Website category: sports
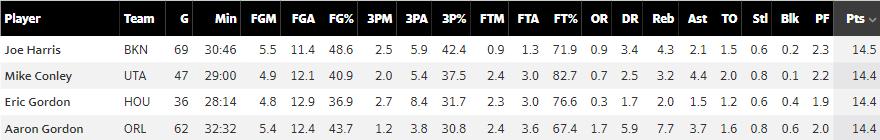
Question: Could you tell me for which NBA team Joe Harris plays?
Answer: BKN

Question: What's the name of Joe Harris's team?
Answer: BKN

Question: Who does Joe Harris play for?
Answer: BKN

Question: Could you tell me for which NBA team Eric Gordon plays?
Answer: HOU

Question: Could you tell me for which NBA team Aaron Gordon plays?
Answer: ORL

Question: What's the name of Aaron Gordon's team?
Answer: ORL

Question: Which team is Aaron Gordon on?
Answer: ORL

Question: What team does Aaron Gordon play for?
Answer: ORL

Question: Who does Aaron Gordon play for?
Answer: ORL

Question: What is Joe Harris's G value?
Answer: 69

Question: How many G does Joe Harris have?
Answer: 69

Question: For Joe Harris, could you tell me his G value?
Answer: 69

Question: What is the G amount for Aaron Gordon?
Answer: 62

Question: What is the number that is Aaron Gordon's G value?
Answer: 62

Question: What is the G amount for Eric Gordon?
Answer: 36

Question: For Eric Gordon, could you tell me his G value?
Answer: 36

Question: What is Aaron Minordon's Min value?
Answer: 32:32

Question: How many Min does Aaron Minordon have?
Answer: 32:32

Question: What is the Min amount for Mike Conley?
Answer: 29:00

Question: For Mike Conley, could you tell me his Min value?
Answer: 29:00

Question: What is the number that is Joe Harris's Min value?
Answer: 30:46

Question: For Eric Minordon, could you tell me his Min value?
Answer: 28:14

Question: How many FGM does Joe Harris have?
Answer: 5.5

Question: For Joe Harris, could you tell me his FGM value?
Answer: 5.5

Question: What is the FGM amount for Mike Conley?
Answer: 4.9

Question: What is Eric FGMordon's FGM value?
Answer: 4.8

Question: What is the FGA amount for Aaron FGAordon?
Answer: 12.4

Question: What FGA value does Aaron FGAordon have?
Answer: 12.4

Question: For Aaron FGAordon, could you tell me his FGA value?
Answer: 12.4

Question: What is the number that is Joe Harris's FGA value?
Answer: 11.4

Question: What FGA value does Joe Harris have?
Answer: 11.4

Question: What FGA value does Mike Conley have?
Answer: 12.1

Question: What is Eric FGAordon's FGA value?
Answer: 12.9

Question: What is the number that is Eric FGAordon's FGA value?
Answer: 12.9

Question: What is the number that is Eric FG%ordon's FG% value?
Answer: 36.9

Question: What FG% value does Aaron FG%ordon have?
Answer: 43.7

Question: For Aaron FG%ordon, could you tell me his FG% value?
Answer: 43.7

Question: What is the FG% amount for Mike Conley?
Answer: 40.9

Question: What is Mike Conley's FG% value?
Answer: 40.9

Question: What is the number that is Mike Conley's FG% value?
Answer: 40.9

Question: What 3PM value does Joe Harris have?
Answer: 2.5

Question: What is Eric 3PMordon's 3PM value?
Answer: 2.7

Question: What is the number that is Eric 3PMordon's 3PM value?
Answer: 2.7

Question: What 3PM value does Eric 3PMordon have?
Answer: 2.7

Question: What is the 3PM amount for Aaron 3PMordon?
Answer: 1.2

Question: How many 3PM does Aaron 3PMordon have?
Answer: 1.2

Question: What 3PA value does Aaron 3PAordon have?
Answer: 3.8

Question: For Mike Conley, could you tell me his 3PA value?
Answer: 5.4

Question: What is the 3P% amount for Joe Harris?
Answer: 42.4

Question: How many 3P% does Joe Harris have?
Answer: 42.4

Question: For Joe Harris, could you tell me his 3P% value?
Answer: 42.4

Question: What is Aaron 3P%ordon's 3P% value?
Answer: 30.8

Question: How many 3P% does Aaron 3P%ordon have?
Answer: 30.8

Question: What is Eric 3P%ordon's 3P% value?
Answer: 31.7

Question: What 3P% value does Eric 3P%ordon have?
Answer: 31.7

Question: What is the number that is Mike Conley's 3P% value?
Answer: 37.5

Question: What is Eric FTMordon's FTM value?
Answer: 2.3

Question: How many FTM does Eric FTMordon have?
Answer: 2.3

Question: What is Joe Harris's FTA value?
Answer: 1.3

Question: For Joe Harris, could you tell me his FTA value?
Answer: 1.3

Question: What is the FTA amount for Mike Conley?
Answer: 3.0

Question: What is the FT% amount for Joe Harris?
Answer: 71.9

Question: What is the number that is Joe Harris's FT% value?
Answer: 71.9

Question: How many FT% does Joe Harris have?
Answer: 71.9